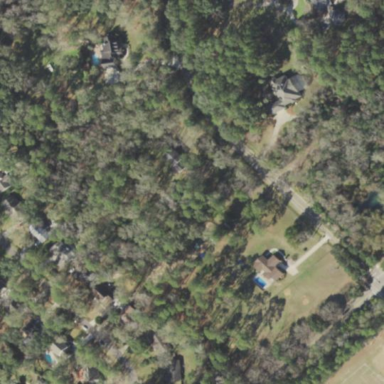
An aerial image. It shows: This residential area consists of single-family homes.